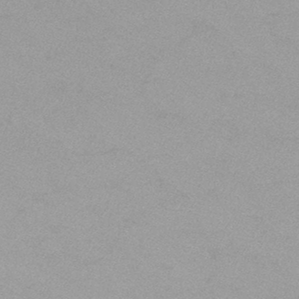
Label: frost